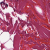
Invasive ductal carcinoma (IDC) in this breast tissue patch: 0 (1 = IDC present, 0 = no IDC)